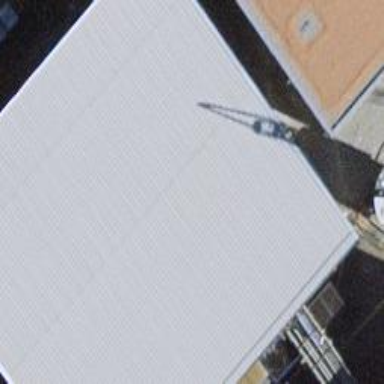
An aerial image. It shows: Industrial building.